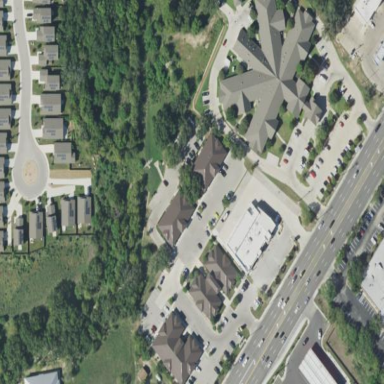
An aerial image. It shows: Nursing home.